Question: I''m trying to plot two variables on a same graph using plotyy. The problem is, when I configure x-axis for date labels, it appears both date and another kind of number labels.
How can I set only date labels?

Below it follows the script:
'''
prp_dados = importdata ('c:\experimental elemetricas_ANA\prp9070100PARAUAPEBAS_1332013-<PHONE>.txt');
cot_dados = importdata ('c:\experimental elemetricas_ANA\cota9070100PARAUAPEBAS_1332013-<PHONE>.txt');
p_date_string = strcat (prp_dados.textdata(2:end,1),{' '}, prp_dados.textdata(2:end,2));
c_date_string = strcat (cot_dados.textdata(2:end,1),{' '}, cot_dados.textdata(2:end,2));
p_xdate = datenum (p_date_string, 'dd/mm/yyyy HH:MM');
plotyy (p_xdate,cot_dados.data,p_xdate,prp_dados.data);
set(gca,'XTick',p_xdate)
datetick('x', 'dd-mm-yyyy');
'''
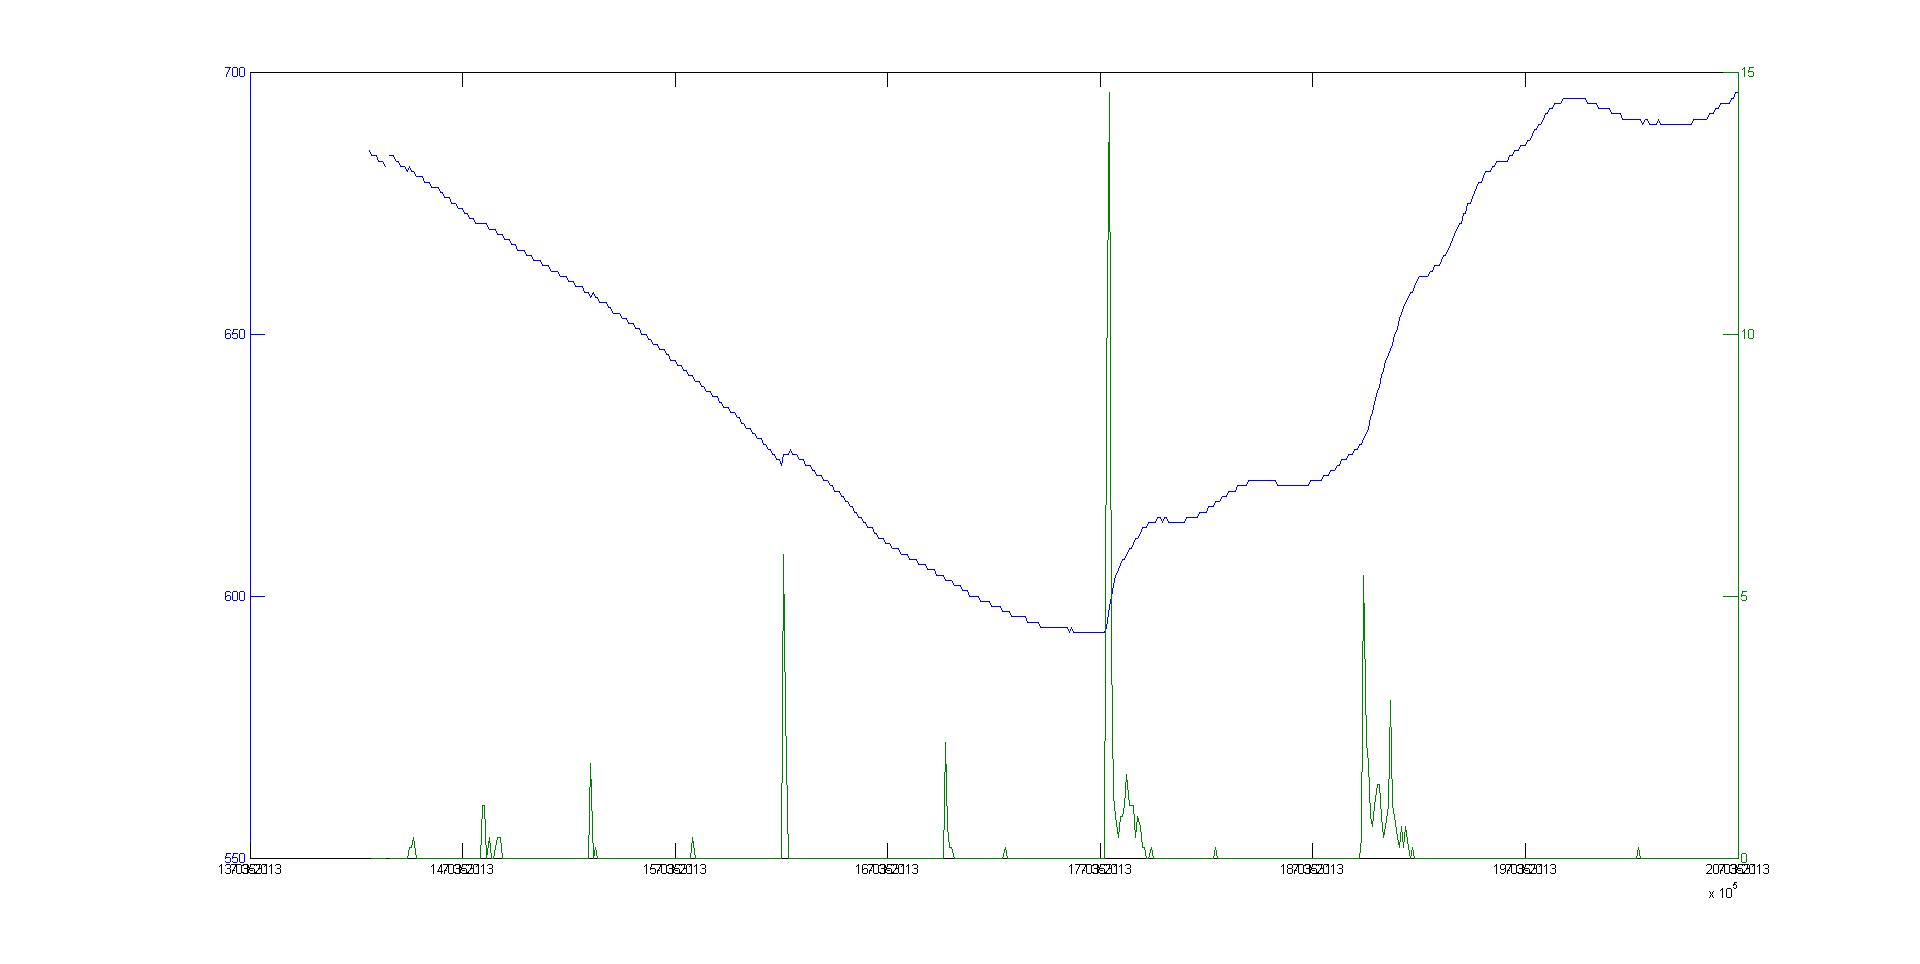
Answer: Rather than using gca to get only one handle, try using the syntax
'''
[ax,h1, h2] = plotyy()
'''
then you can set the properties for each plot individually.